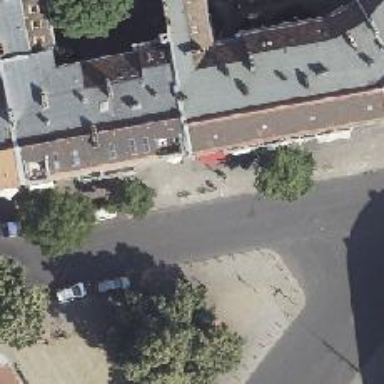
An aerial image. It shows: Bicycle parking located on the sidewalk.